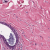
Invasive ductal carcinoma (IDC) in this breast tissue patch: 0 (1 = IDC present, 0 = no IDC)